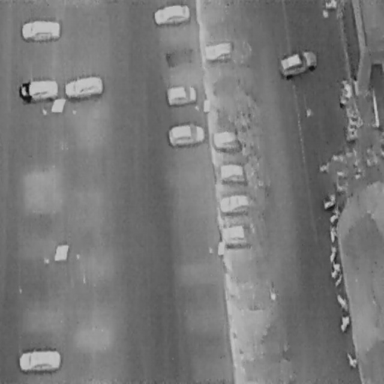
There are 13 Cars in the infrared image.